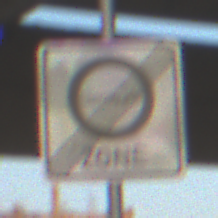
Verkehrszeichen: EndeUmweltzone
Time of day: SunriseSunset
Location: Roofed (Suburban)
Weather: Clear
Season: NotSpecified
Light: Natural